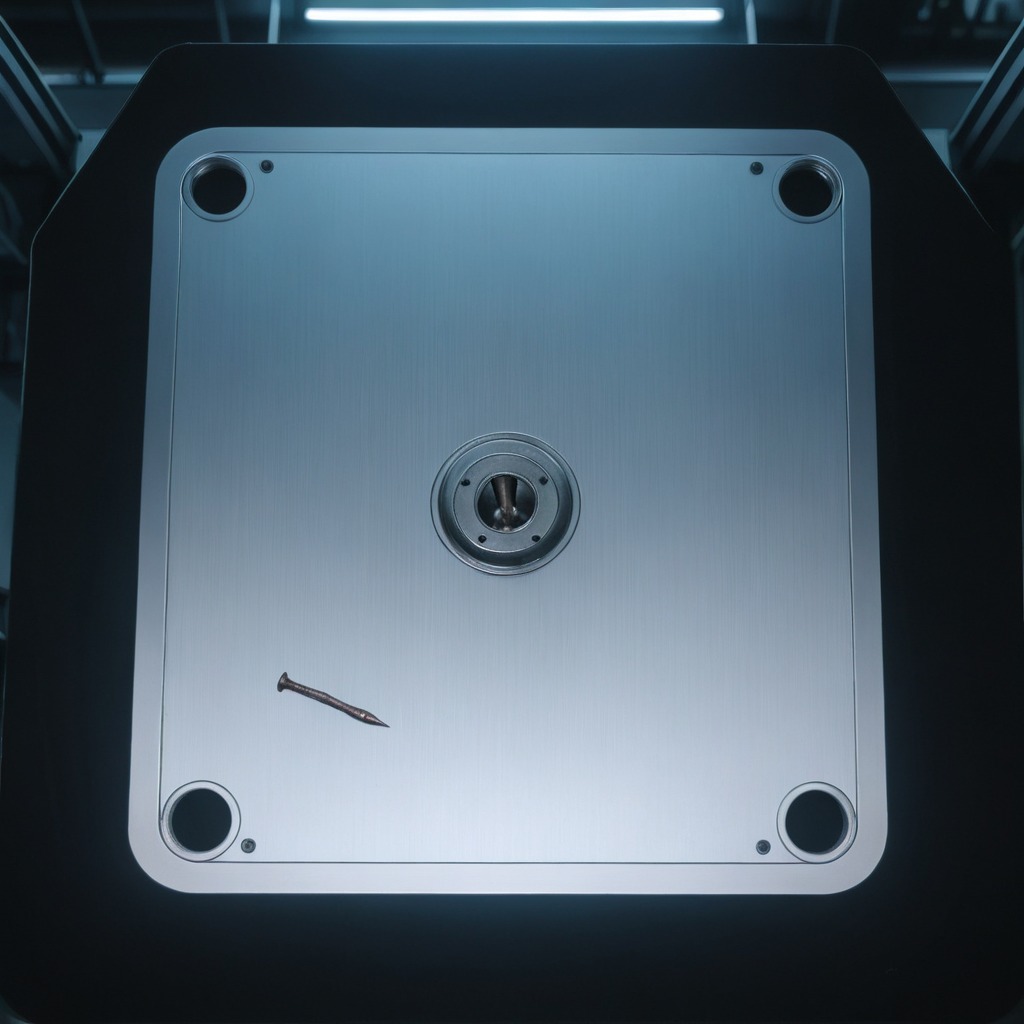
A nail is lying on the metal table.